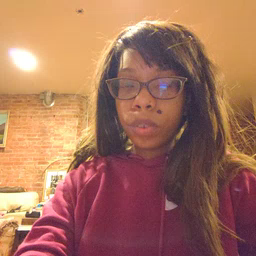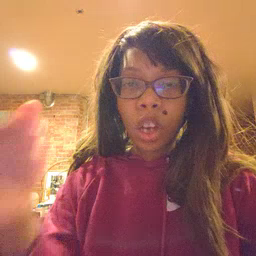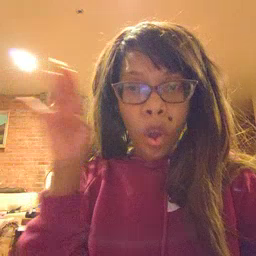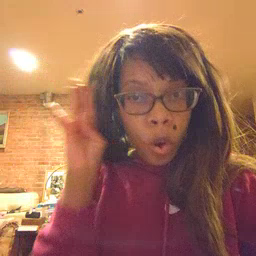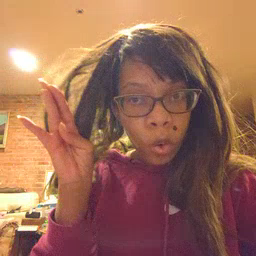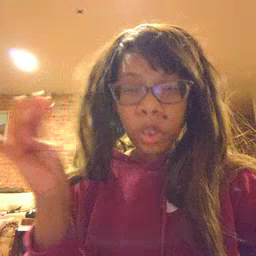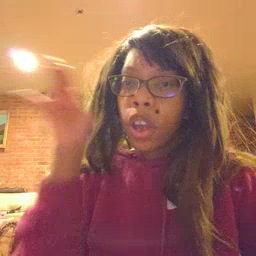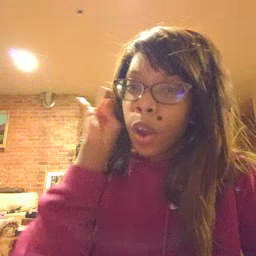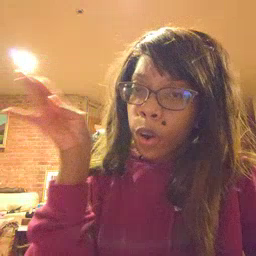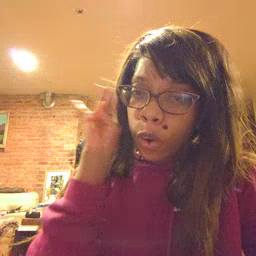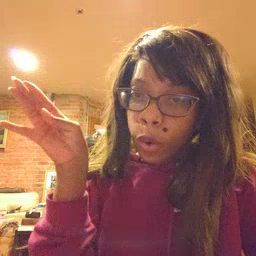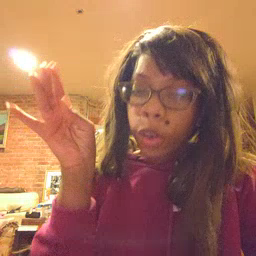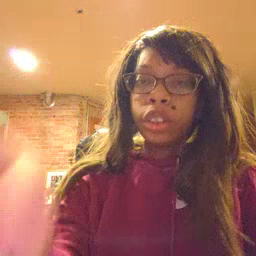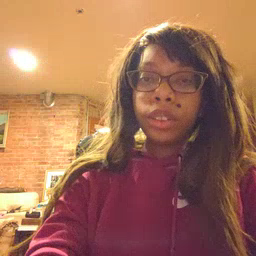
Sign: hello